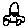
Label: car